Interaction volume radius: 5 \u00c5
Interaction volume height: 10 \u00c5
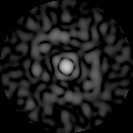
Disorder parameter: 0.8346